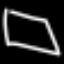
Label: square